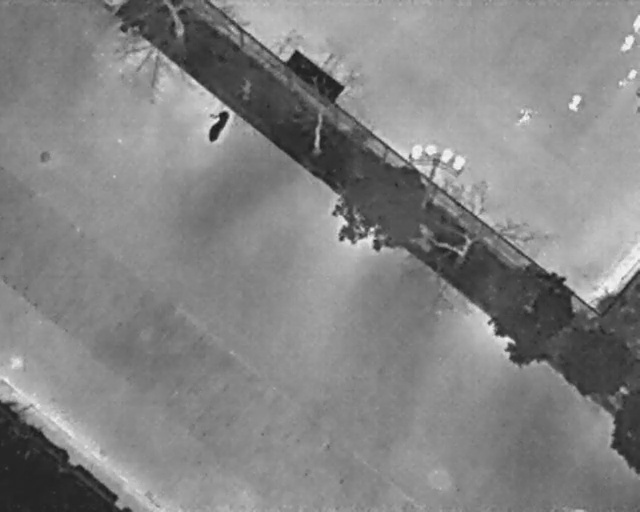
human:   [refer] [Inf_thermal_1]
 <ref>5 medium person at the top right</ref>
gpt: <box>[[87, 18, 91, 21, 21], [80, 21, 83, 23, 21], [97, 3, 101, 5, 2], [96, 7, 99, 9, 35], [97, 13, 99, 15, 2]]</box>